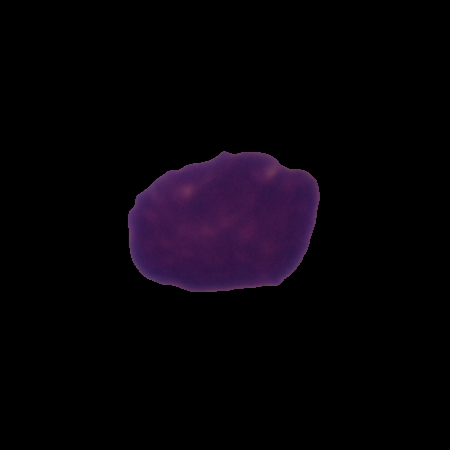
Label: healthy